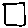
Label: square